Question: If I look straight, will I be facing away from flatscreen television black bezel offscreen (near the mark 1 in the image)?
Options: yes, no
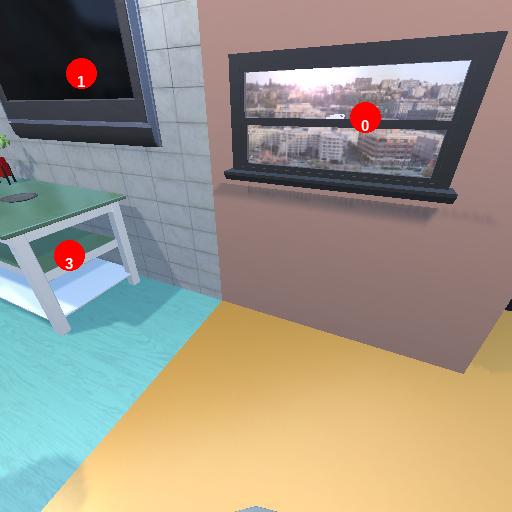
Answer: yes